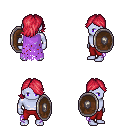
a pixel art fantasy rpg character, male body template, dark elf, purple skin, maroon tattered cape, red pants, ruby red swoop hairstyle, shield, four views (front, back, left, right), 2x2 character sprite sheet, small pixel art, hard edges, no anti-aliasing